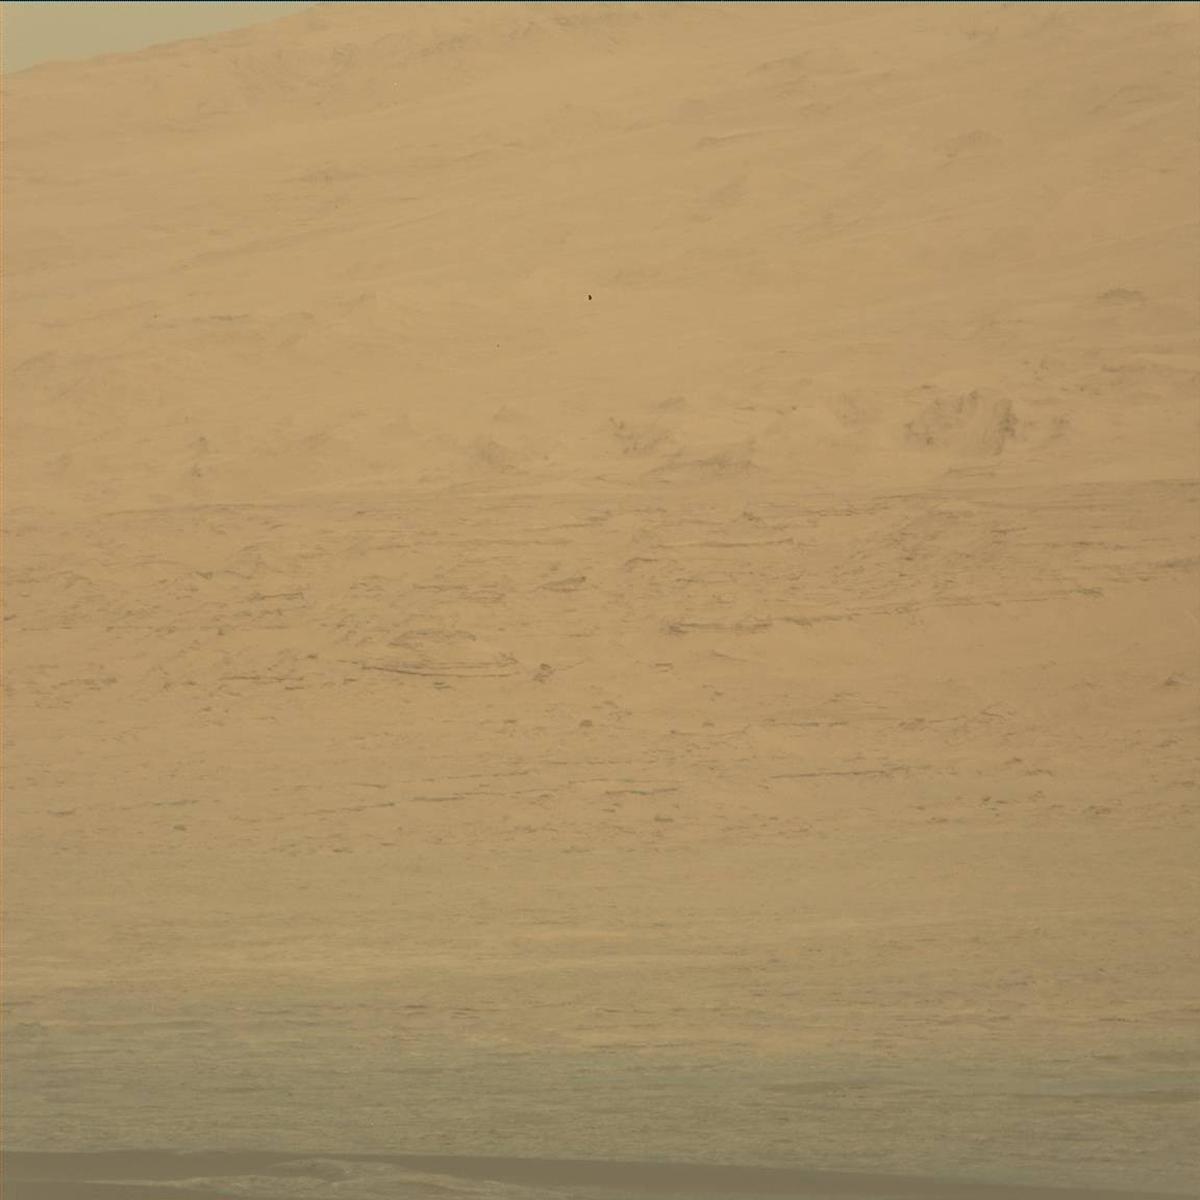
Terrain classes present: Ridge, Sky